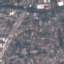
Label: Residential